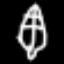
Label: leaf